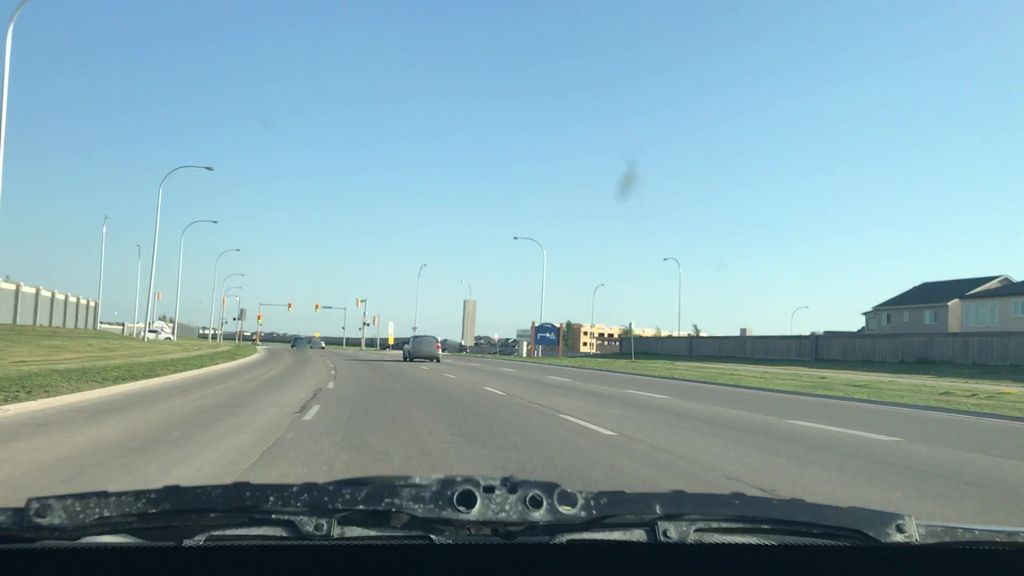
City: winnipeg